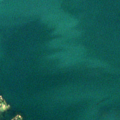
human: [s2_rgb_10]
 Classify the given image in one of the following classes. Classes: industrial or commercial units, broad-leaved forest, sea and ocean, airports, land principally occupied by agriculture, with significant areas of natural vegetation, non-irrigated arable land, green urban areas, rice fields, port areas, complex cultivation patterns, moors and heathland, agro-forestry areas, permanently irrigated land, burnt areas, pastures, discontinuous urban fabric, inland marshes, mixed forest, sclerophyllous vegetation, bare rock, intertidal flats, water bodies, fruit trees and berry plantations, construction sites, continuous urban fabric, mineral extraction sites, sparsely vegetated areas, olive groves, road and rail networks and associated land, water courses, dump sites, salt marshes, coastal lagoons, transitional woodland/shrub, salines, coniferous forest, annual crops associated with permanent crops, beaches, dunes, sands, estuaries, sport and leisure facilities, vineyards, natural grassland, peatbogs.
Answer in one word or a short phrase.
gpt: mixed forest, sea and ocean